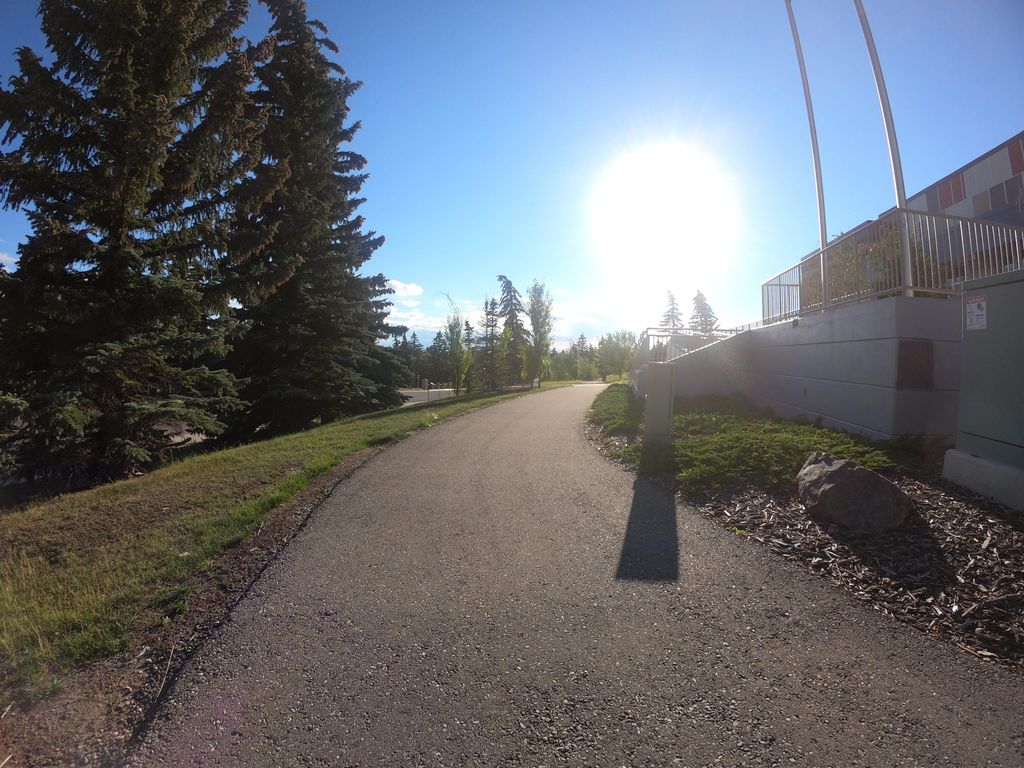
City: calgary